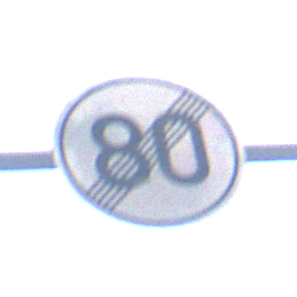
Verkehrszeichen: EndeGeschwindigkeit80
Umgebung: Outdoor, Urban
Tageszeit: SunriseSunset
Wetter: Clear
Licht: Natural
Jahreszeit: NotSpecified
Kontrast: MediumContrast